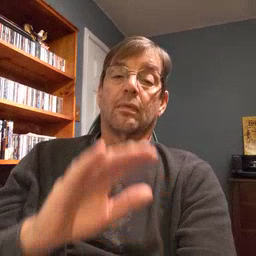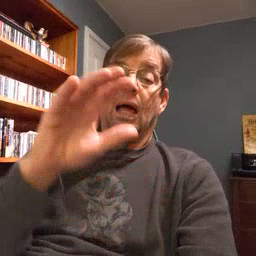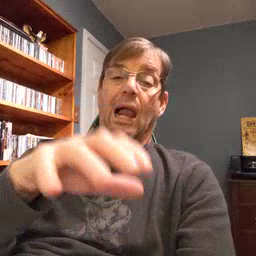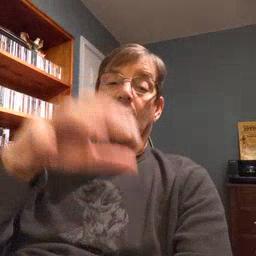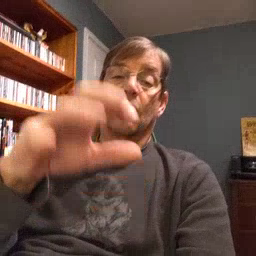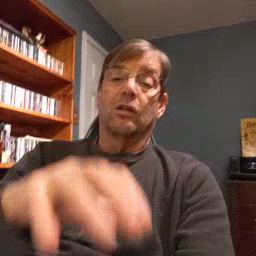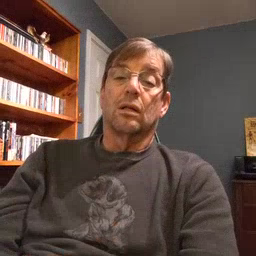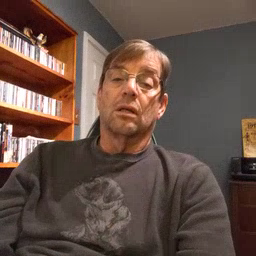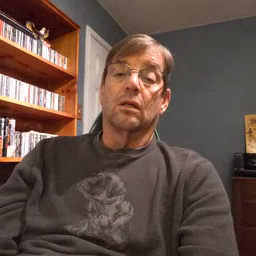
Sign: alligator